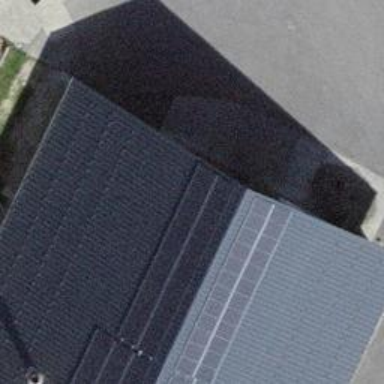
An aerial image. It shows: Solar power generator using photovoltaic panels.